Here is the wavelet time-frequency representation (scalogram) of a rolling-element bearing's vibration measurement. Based on the visible evidence, which condition applies: normal, inner_race, outer_race, ball?
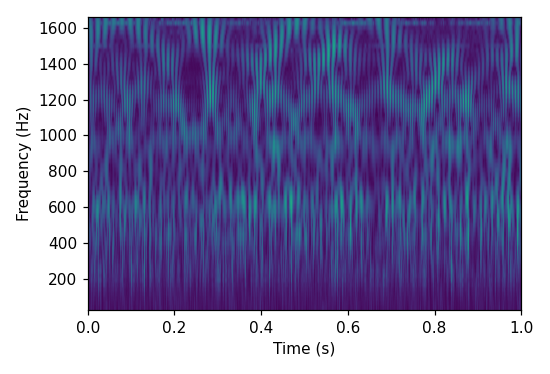
Answer: outer_race